Question: I need to find "near" neighbors among a set of points.

There are 10 points in the above image. Red lines are edges from the <URL>. Point 1 has three "near" neighbors, i.e. 4, 6, and 7, but not 2 and 3, who are almost in line with the edge 1-7, but much further away.
What is a good way to identify the near neighbors (or "good" edges)? Looking at the figure, it seems to me that either selecting edges whose mid-point falls onto the intersection with the Voronoi lines, or considering as "near" neighbors those with touching Voronoi cells could be a good solution (the classification of 3-5 can go either way). Is there an efficient way of implementing either of the solutions in Matlab (I'd be happy to get a good general algorithm that I can then translate to Matlab, btw)?
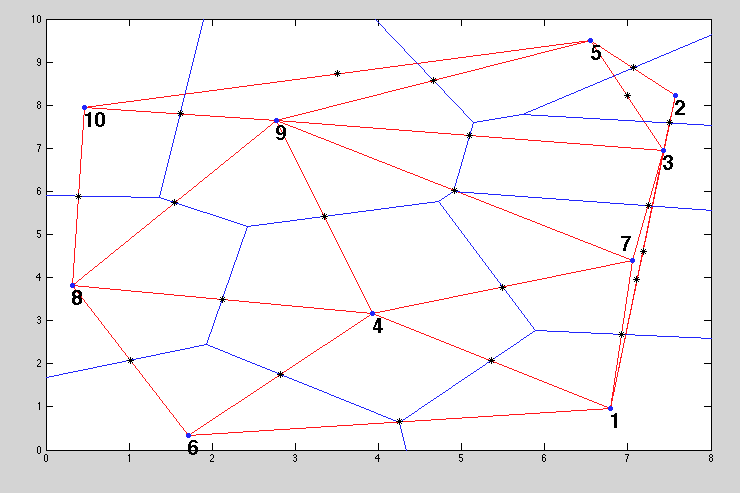
Answer: You can implement your first idea of selecting edges whose mid-points fall on the intersection with the Voronoi lines by making use of the <URL> methods. Here's an example with 10 random pairs of 'x' and 'y' values:
'''
x = rand(10,1); %# Random x data
y = rand(10,1); %# Random y data
dt = DelaunayTri(x,y); %# Compute the Delaunay triangulation
edgeIndex = edges(dt); %# Triangulation edge indices
midpts = [mean(x(edgeIndex),2) ... %# Triangulation edge midpoints
mean(y(edgeIndex),2)];
nearIndex = nearestNeighbor(dt,midpts); %# Find the vertex nearest the midpoints
keepIndex = (nearIndex == edgeIndex(:,1)) | ... %# Find the edges where the
(nearIndex == edgeIndex(:,2)); %# midpoint is not closer to
%# another vertex than it is
%# to one of its end vertices
edgeIndex = edgeIndex(keepIndex,:); %# The "good" edges
'''
And now 'edgeIndex' is an N-by-2 matrix where each row contains the indices into 'x' and 'y' for one edge that defines a "near" connection. The following plot illustrates the Delaunay triangulation (red lines), Voronoi diagram (blue lines), midpoints of the triangulation edges (black asterisks), and the "good" edges that remain in 'edgeIndex' (thick red lines):
'''
triplot(dt,'r'); %# Plot the Delaunay triangulation
hold on; %# Add to the plot
plot(x(edgeIndex).',y(edgeIndex).','r-','LineWidth',3); %# Plot the "good" edges
voronoi(dt,'b'); %# Plot the Voronoi diagram
plot(midpts(:,1),midpts(:,2),'k*'); %# Plot the triangulation edge midpoints
'''

## How it works...
The Voronoi diagram is comprised of a series of Voronoi polygons, or cells. In the above image, each cell represents the region around a given triangulation vertex which encloses all the points in space that are closer to that vertex than any other vertex. As a result of this, when you have 2 vertices that aren't close to any other vertices (like vertices 6 and 8 in your image) then the midpoint of the line joining those vertices falls on the separating line between the Voronoi cells for the vertices.
However, when there is a third vertex that is close to the line joining 2 given vertices then the Voronoi cell for the third vertex may extend between the 2 given vertices, crossing the line joining them and enclosing that lines midpoint. This third vertex can therefore be considered a "nearer" neighbor to the 2 given vertices than the 2 vertices are to each other. In your image, the Voronoi cell for vertex 7 extends into the region between vertices 1 and 2 (and 1 and 3), so vertex 7 is considered a nearer neighbor to vertex 1 than vertex 2 (or 3) is.
In some cases, this algorithm may not consider two vertices as "near" neighbors even though their Voronoi cells touch. Vertices 3 and 5 in your image are an example of this, where vertex 2 is considered a nearer neighbor to vertices 3 or 5 than vertices 3 or 5 are to each other.